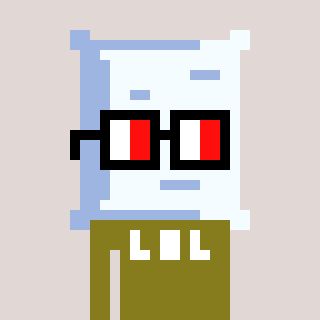
a pixel art character with square glasses with black frames and red eyes, a pillow-shaped head and a gunk-colored body on a warm background